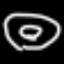
Label: donut